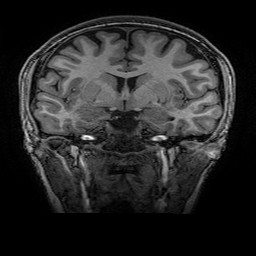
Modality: T1w
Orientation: sagittal
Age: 20
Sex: female
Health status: healthy
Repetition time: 2.53 s
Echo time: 0.0034 s